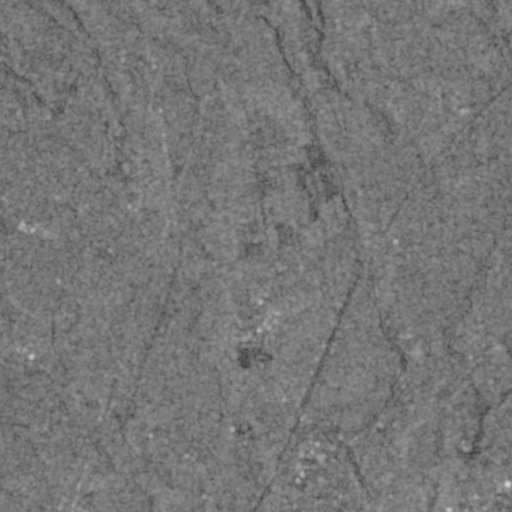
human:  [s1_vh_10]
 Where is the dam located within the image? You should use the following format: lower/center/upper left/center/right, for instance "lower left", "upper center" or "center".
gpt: The dam is located in the lower right of the image.
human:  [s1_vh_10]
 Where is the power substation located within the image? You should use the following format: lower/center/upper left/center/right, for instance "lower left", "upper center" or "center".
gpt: The power substation is located in the lower left of the image.
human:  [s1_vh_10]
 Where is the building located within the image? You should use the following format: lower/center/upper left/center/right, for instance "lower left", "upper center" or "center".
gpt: There is no building in the image.

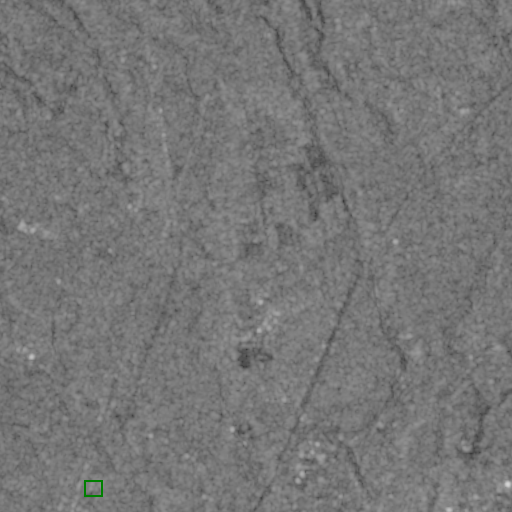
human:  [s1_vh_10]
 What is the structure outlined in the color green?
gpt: The structure outlined in green is a power substation.
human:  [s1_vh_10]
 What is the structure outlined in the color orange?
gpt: There is no orange outline.